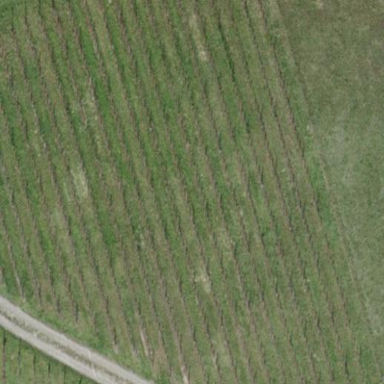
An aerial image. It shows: Vineyard growing grapes.